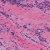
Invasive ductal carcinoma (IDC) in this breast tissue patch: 0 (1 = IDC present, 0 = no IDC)